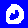
Digit: 0